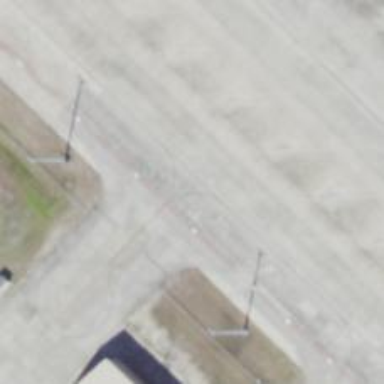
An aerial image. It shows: Asphalt taxiway at the airport.